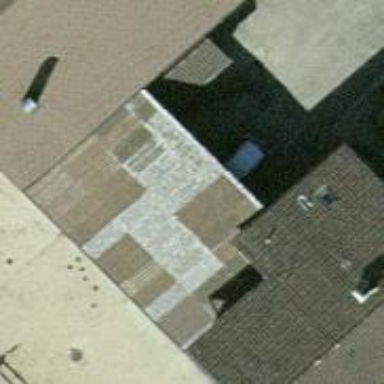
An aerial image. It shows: Garage.